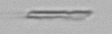
Label: fiber